Question: When silverlight app loading we see this progress bar:

How can I add such progress bar in my app. I know that there is ProgressBar control, but I believe that I can get such style and don't redraw it by hands. Where I can find this style?
Thanks for helping.
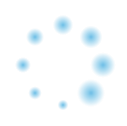
Answer: You should check these few links about loading spin:
<URL>
<URL>
<URL>
Hope it helps.